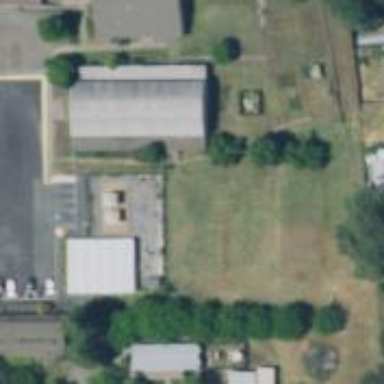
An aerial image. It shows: School.